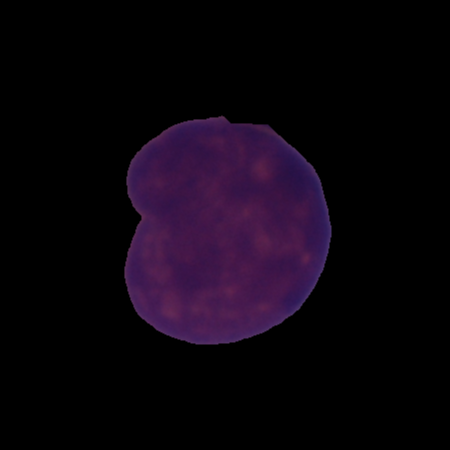
Label: cancer